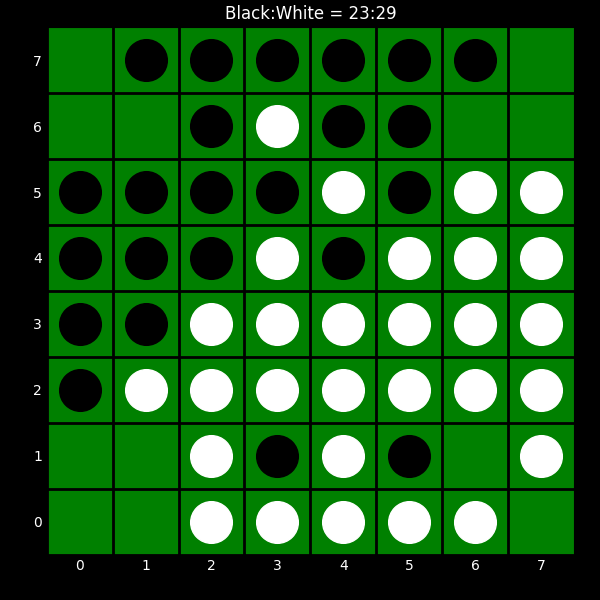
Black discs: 23
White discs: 29